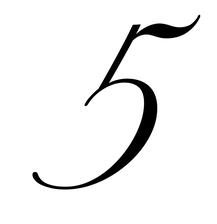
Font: PinyonScript-Regular